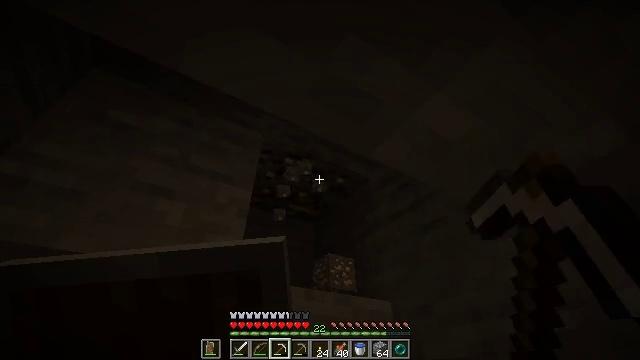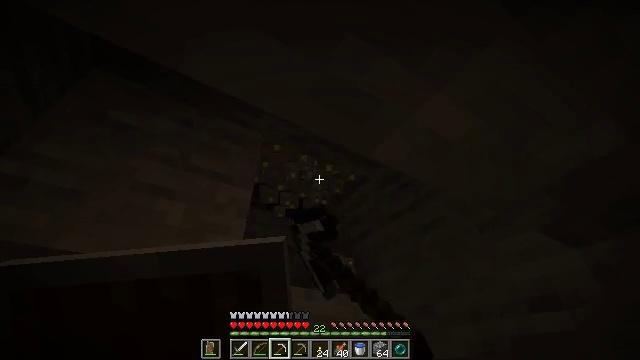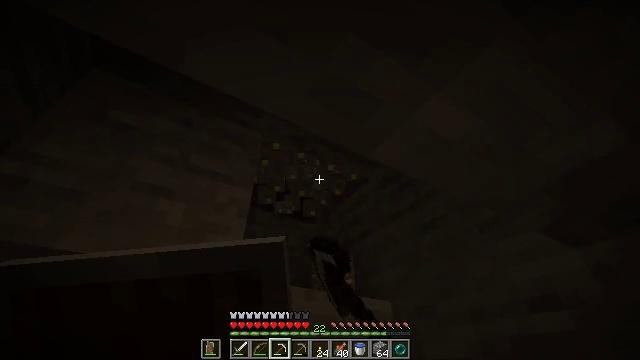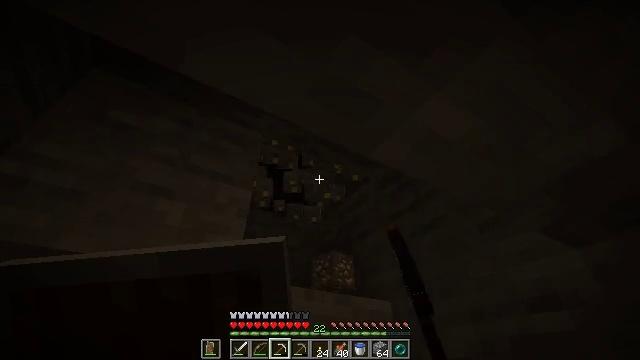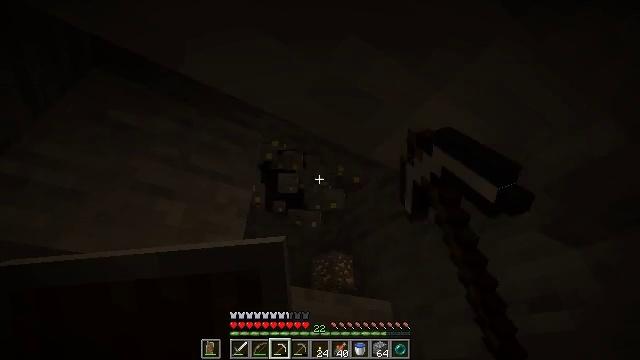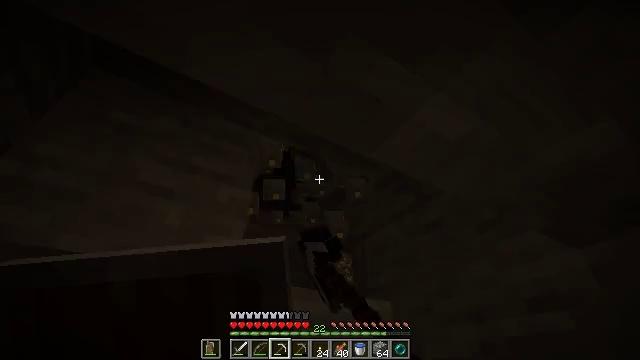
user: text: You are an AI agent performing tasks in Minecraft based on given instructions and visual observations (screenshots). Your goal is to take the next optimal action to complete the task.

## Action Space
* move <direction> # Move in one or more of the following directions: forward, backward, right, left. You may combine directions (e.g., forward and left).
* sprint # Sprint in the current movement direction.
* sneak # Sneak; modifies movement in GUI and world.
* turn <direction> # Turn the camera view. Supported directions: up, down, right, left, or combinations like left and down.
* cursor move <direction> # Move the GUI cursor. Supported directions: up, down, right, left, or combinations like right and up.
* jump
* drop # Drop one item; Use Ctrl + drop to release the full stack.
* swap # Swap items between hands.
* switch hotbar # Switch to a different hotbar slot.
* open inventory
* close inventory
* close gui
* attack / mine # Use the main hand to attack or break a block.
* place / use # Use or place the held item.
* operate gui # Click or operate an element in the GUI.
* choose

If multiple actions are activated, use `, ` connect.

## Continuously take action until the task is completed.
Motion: motion action
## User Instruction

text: Break the gold ore block.
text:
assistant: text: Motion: attack / mine
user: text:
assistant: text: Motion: attack / mine
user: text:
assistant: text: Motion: attack / mine
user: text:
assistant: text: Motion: attack / mine
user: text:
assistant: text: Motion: attack / mine
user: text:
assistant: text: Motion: attack / mine